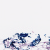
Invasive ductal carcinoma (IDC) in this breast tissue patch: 0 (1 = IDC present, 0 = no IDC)